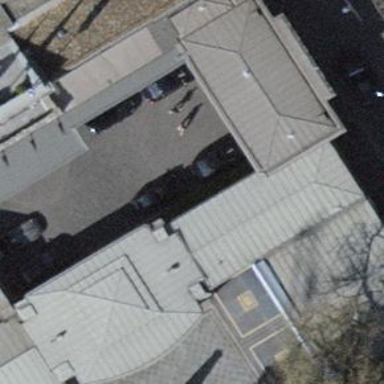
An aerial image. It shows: View of roof of building.